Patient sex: M
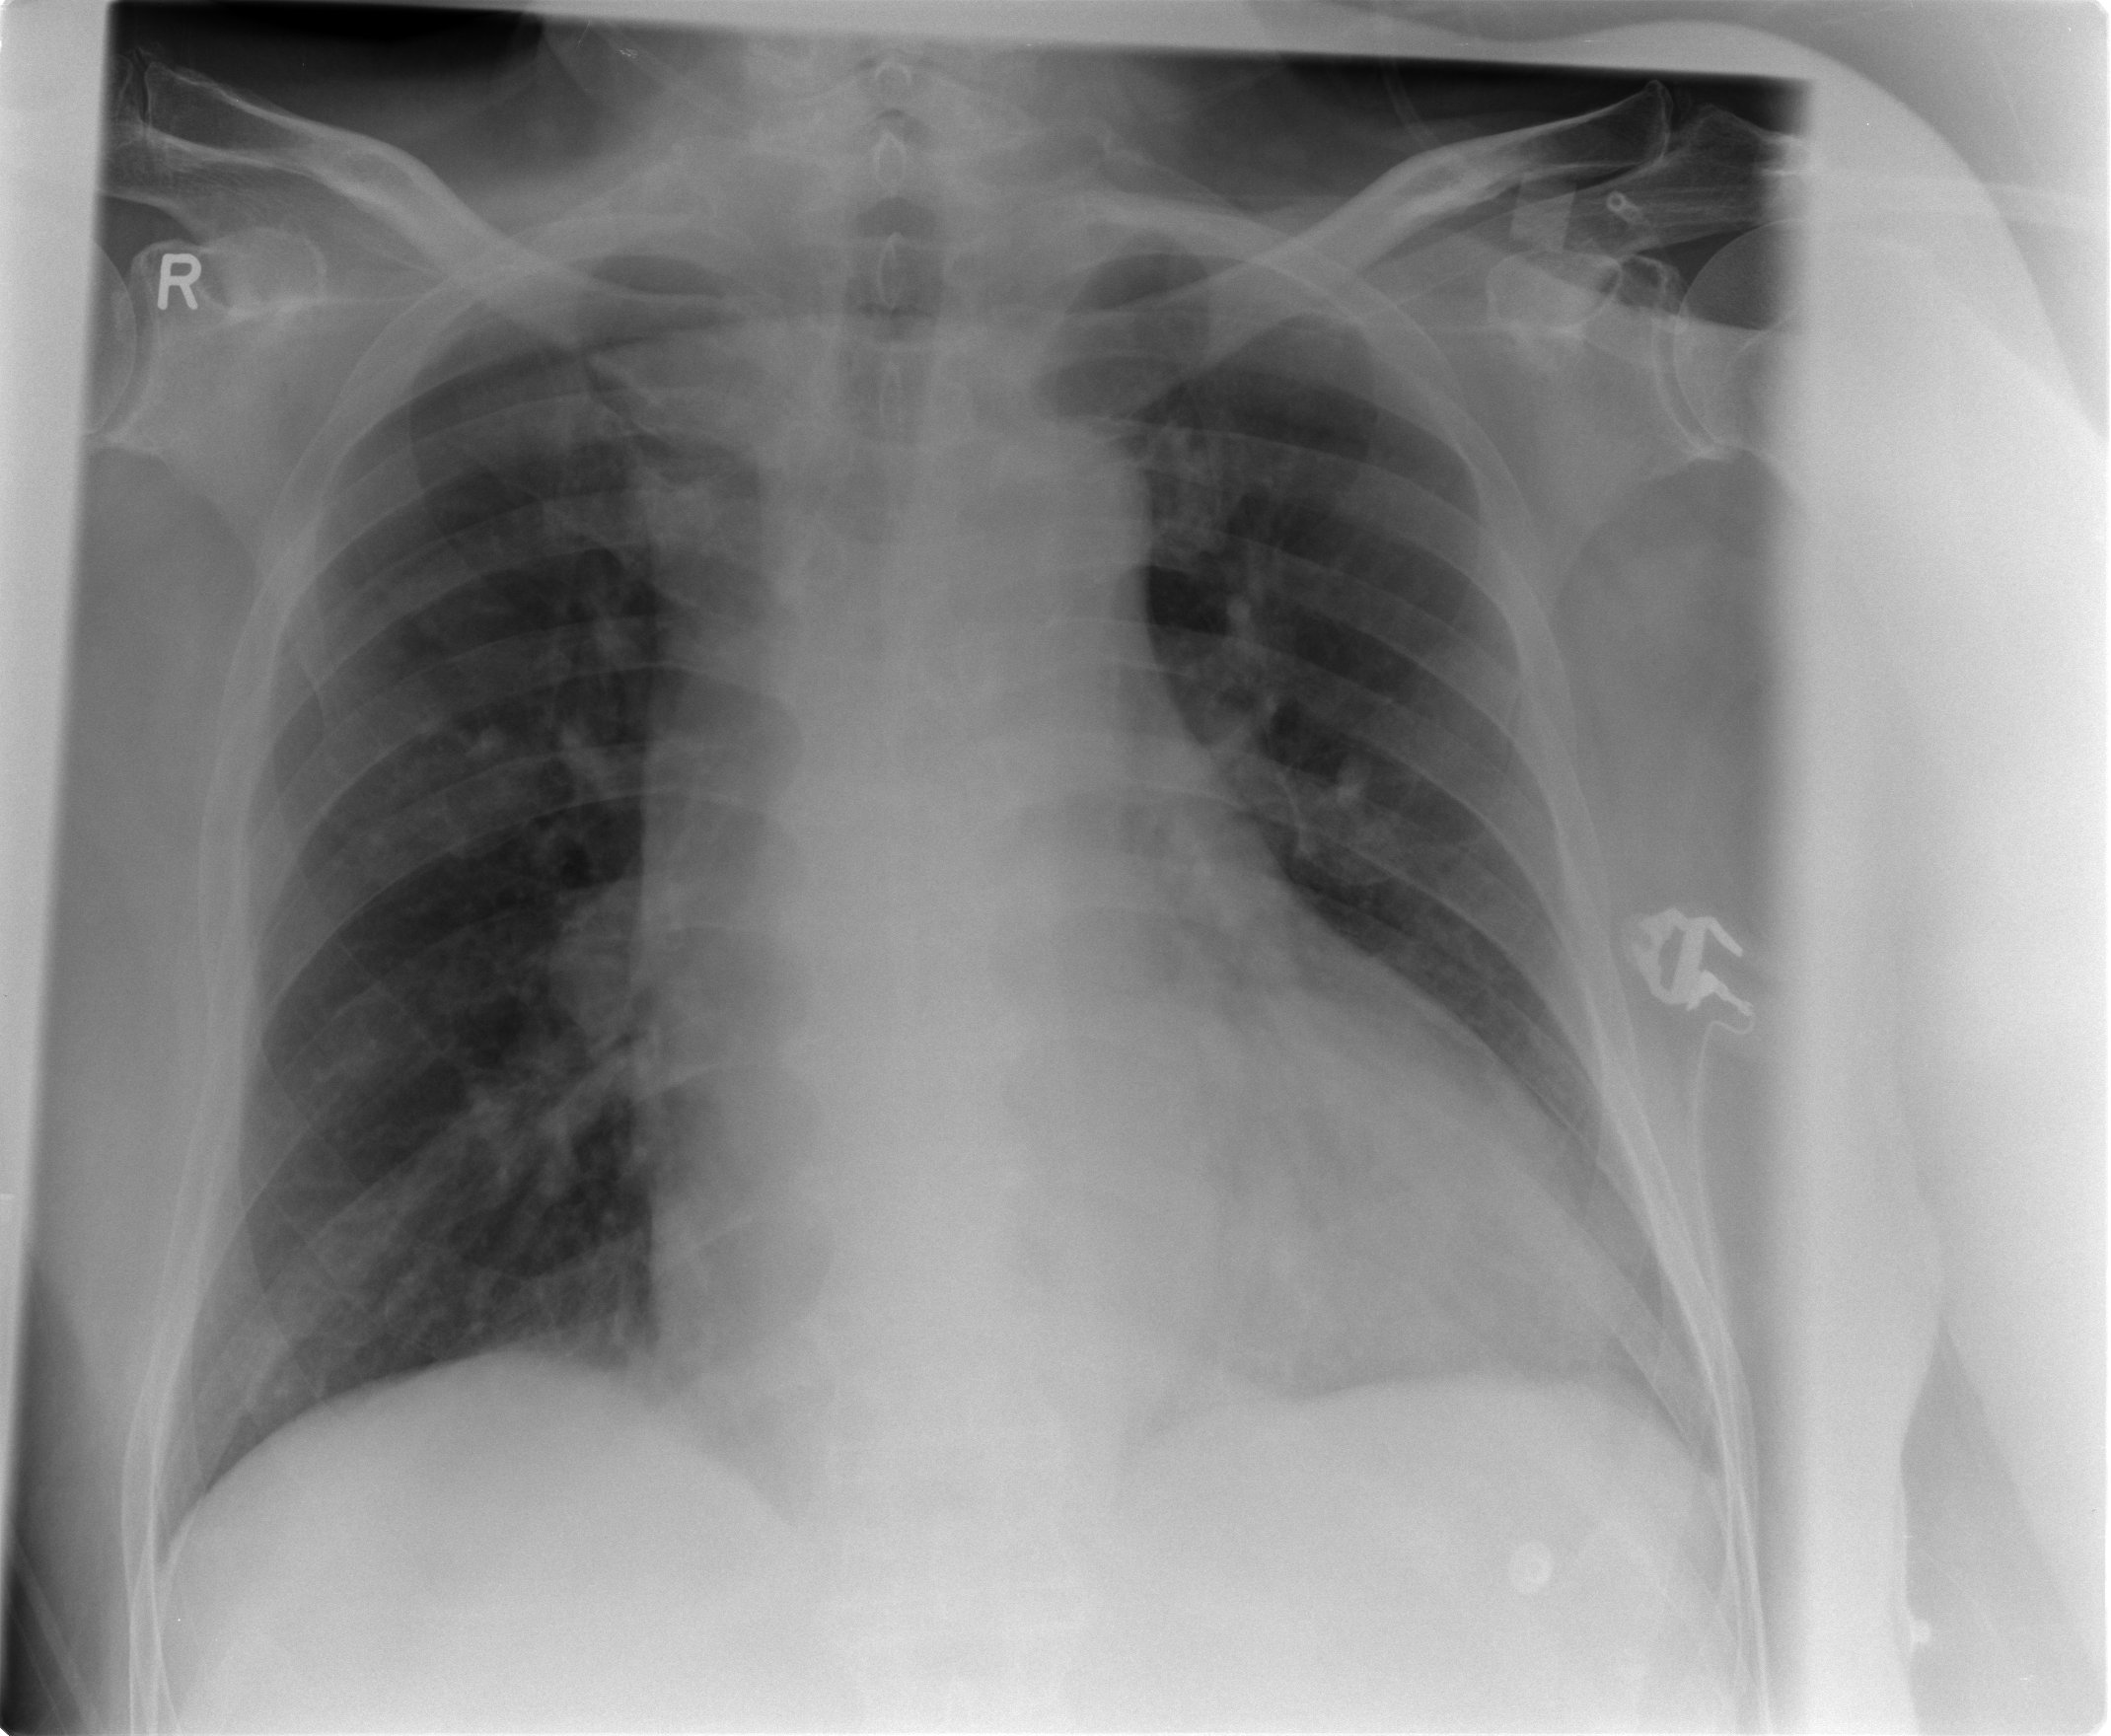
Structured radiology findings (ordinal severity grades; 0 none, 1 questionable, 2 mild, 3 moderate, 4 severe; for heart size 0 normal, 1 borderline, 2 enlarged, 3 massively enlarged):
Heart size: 2
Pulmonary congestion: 0
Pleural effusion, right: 0
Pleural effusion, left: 0
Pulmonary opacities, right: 0
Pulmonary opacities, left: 0
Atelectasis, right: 0
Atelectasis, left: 1